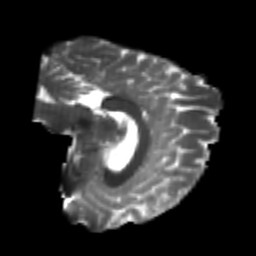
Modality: T2w
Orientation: sagittal
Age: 23
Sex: female
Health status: healthy
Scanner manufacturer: philips
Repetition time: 7.384 s
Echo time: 0.08599 s